Question: I'm not getting option to add new table when I used Service base database in VS2012.
I know its basic question but missing something here...
how can I add new table or new stored procedures to this database.
Please Advise.

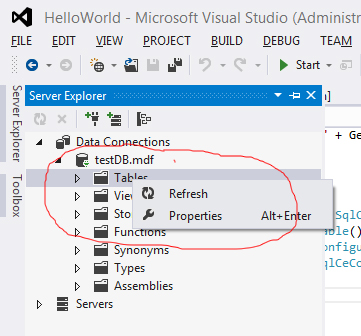
Answer: You need to install SQL Data Tools, you can get it from <URL>.